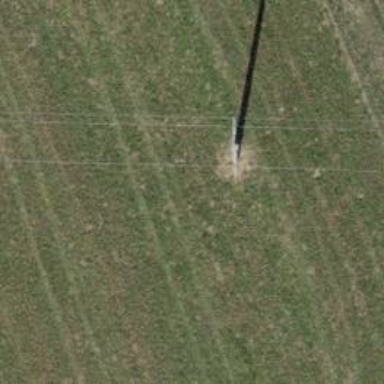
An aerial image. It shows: Power tower.